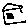
Label: house